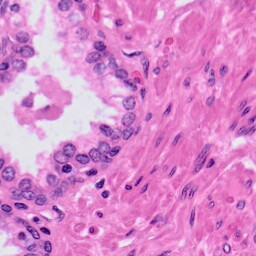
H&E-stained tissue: Prostate